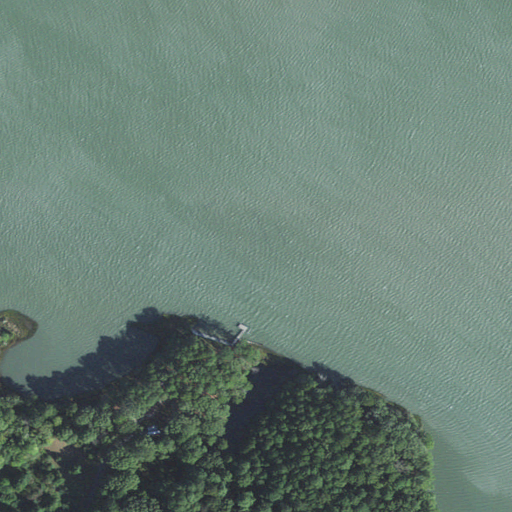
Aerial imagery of cape in Virginia named Church Point containing open water, evergreen forest, mixed forest, cultivated crops, herbaceous wetlands, and woody wetlands